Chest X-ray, PA view. Patient: 34 years old, sex M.
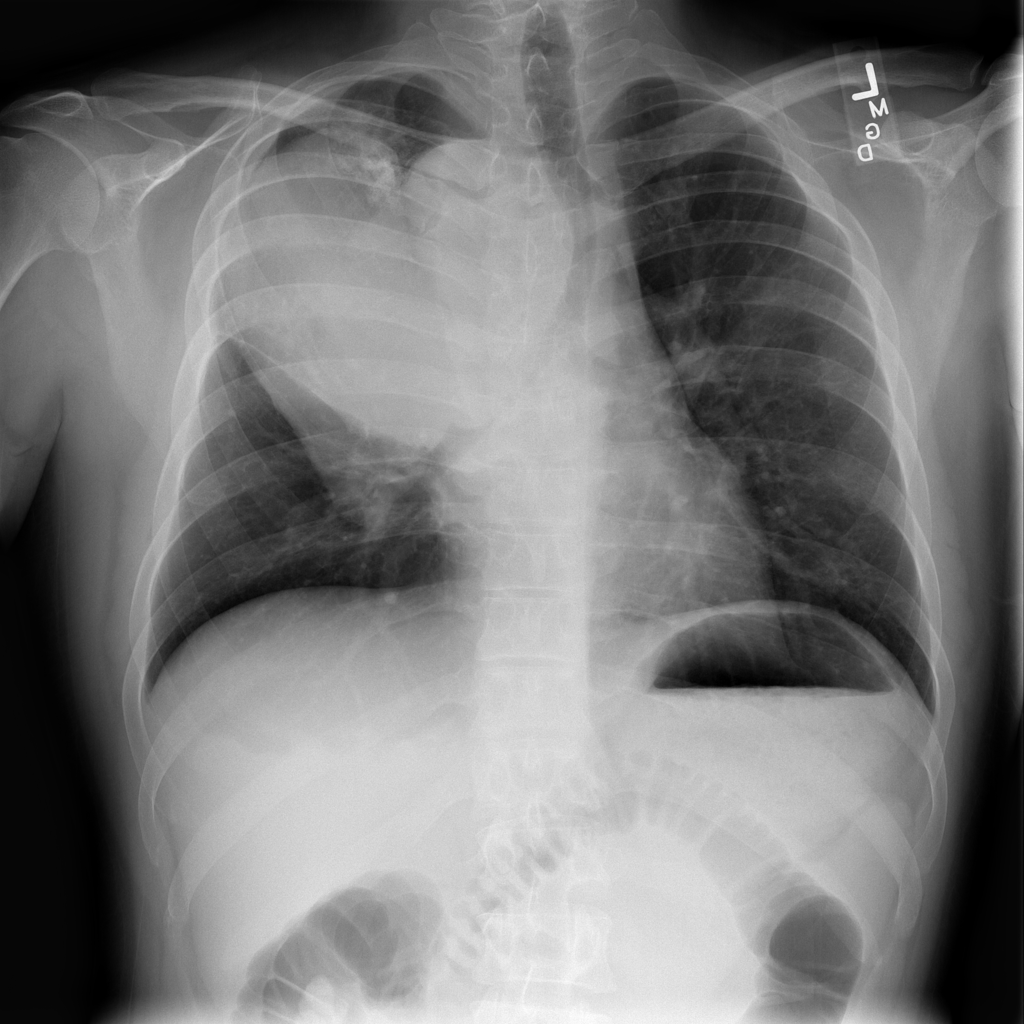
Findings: Mass